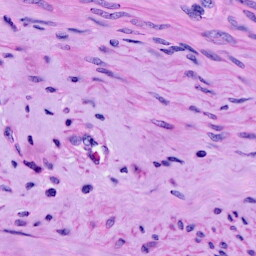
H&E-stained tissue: Cervix